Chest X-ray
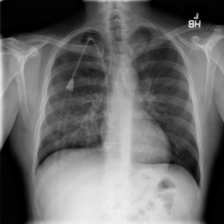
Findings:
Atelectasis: negative
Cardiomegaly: negative
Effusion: positive
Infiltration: positive
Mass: negative
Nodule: negative
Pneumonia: negative
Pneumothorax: negative
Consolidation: negative
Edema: negative
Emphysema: negative
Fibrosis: negative
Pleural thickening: negative
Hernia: negative